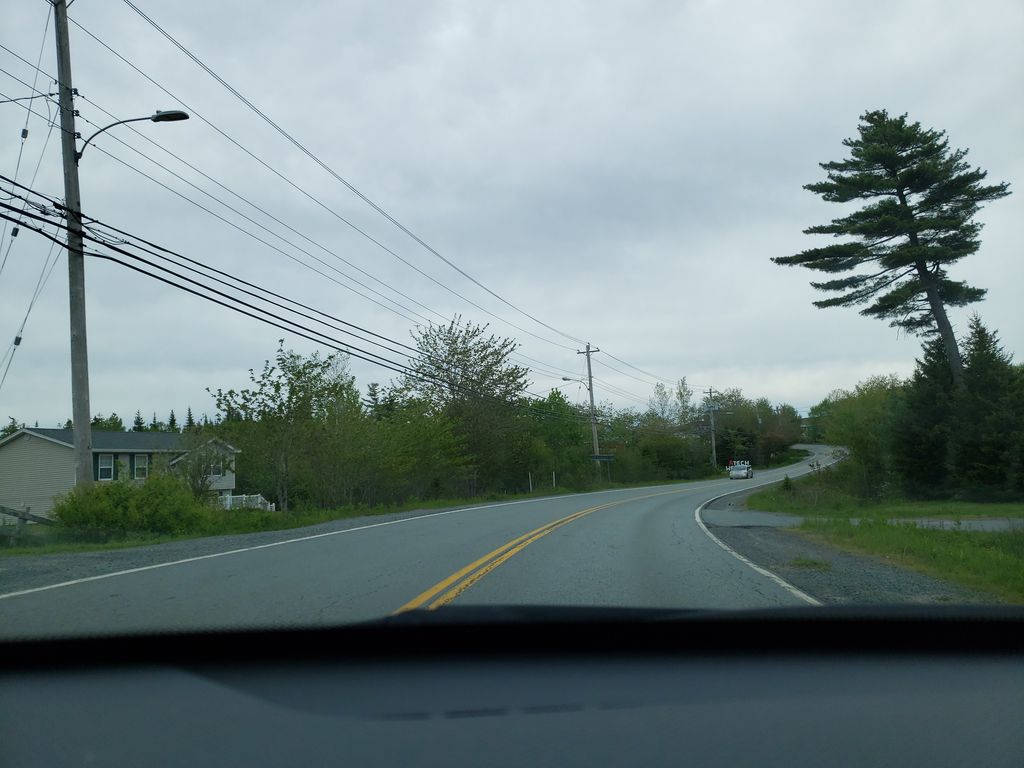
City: halifax